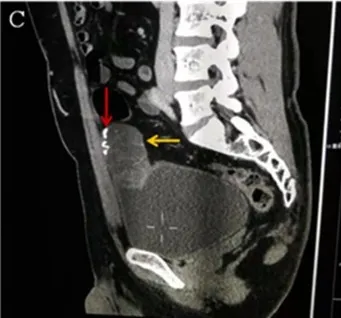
(A-C) Computed tomographic images showing a cystic solid mass (yellow arrow) in the anterior part of the bladder measuring 6.8 x 3.9 cm in size. The tumor invades the anterior wall and peritoneum of the adjacent bladder. Calcification (red arrow) and separation (yellow arrow) are visible within the tumor.
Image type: radiology (ct)